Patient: sex M, age 42
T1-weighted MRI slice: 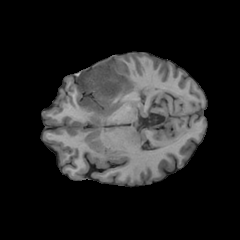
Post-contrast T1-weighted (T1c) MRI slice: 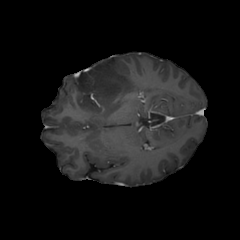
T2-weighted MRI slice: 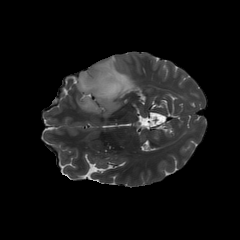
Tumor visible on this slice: yes
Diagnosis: Astrocytoma, IDH-mutant
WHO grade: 4